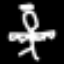
Label: angel